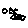
Label: square